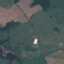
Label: Pasture